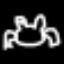
Label: frog